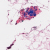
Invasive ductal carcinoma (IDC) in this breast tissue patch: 0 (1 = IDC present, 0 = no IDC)